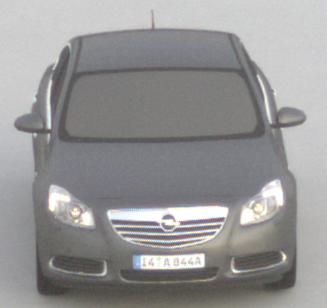
Make: Opel
Model: Insignia 1.6
Detailed model: Insignia (A) Notch Back
Model produced from: 2008/11
Model produced until: 2008/12
Doors: 4
Color: gray
Road condition: dry road
Daytime: sunrise or sunset
Contrast: low contrast